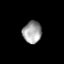
Tissue: lung
Cell type: Epithelial cells
Senescence score: 0.2013
Nuclear area (px): 405
Mean DAPI intensity: 160.195